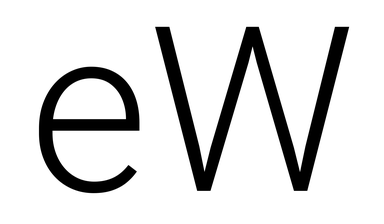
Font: Roboto_Light